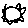
Label: sun